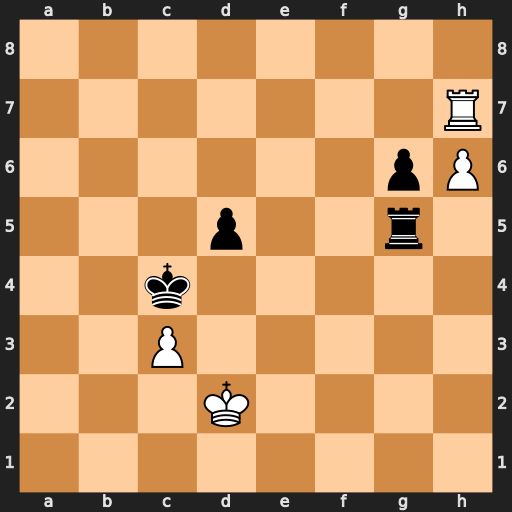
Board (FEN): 8/7R/6pP/3p2r1/2k5/2P5/3K4/8
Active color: w
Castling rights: -
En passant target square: -
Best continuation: Rh8 Rg2+ Ke3 Rh2 h7